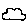
Label: cloud